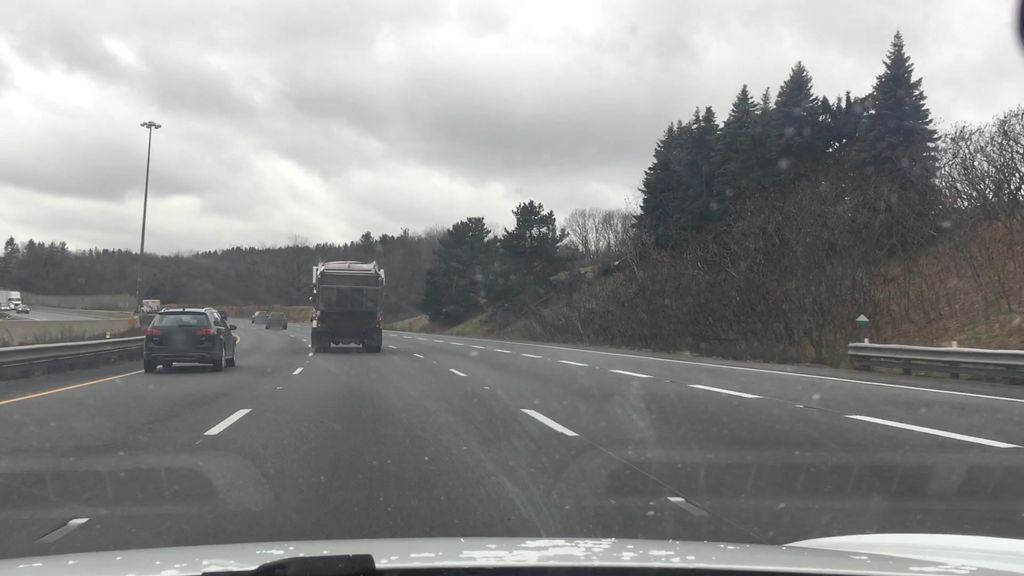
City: hamilton